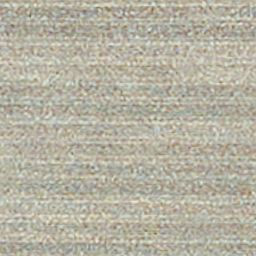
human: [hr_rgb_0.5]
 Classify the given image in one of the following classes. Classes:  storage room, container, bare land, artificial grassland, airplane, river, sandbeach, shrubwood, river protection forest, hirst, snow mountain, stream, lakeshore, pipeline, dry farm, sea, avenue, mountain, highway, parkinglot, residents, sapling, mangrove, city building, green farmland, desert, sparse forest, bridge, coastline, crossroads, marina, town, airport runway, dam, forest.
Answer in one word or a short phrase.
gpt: dry farm